Question: I have incident data as shown in this image:
.
I want to write a query based on these conditions:
1. If for a particular month there is an incident data based on county, site and month then the empty incident row should be removed as shown by red colored "X"
2. If there is no incident data based on county, site and date then the empty row should be preserved, as shown by green colored tick
I can't use functions or stored procedures.
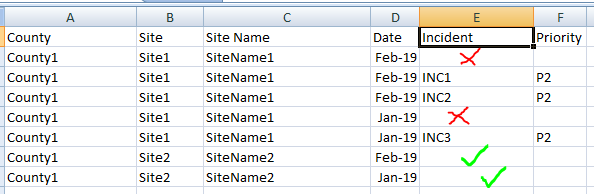
Answer: You want a list of all unique combinations of 'County', 'Site', 'Site Number', and'Date'(month), and then you want'Incident'and'Priority', if they exist.
It's a two step question. First, generate your list of unique values. That's the inner sub-query with the 'GROUP BY'.
Then do a 'LEFT JOIN' back to the base table, but only where an 'Incident' exists. That's the last of the 'JOIN' criteria in the 'ON' clause.
The result set will show only 'Incident' data where it exists (getting rid of the empty records you want gone), but will create an empty record for each unique combination that doesn't have any incidents. The 'COALESCE' statements are just window dressing to make the results pretty.
Data Setup:
'''
DECLARE @t TABLE
(
County VARCHAR(10) NOT NULL
,Site VARCHAR(10) NOT NULL
,SiteName VARCHAR(10) NOT NULL
,Date VARCHAR(6) NOT NULL
,Incident VARCHAR(5) NULL
,Priority CHAR(2) NULL
);
INSERT @t
(
County
,Site
,SiteName
,Date
,Incident
,Priority
)
VALUES
('C1', 'S1', 'Sn1', 'Jan-19', 'INC3', '')
,('C1', 'S1', 'Sn1', 'Jan-19', '', '')
,('C1', 'S1', 'Sn1', 'Feb-19', 'INC2', '')
,('C1', 'S1', 'Sn1', 'Feb-19', 'INC1', '')
,('C1', 'S1', 'Sn1', 'Feb-19', '', '')
,('C1', 'S2', 'Sn2', 'Jan-19', '', '')
,('C1', 'S2', 'Sn2', 'Feb-19', '', '');
'''
Query:
'''
SELECT
list.County
,list.Site
,list.SiteName
,list.Date
,COALESCE(t1.Incident, '') AS Incident
,COALESCE(t1.Priority, '') AS Priority
FROM
(
SELECT
t.County
,t.Site
,t.SiteName
,t.Date
FROM
@t AS t
GROUP BY
t.County
,t.Site
,t.SiteName
,t.Date
) AS list
LEFT JOIN
@t AS t1
ON
t1.County = list.County
AND t1.Site = list.Site
AND t1.SiteName = list.SiteName
AND t1.Date = list.Date
AND t1.Incident <> '';
'''
Results:
'''
+--------+------+----------+--------+----------+----------+
| County | Site | SiteName | Date | Incident | Priority |
+--------+------+----------+--------+----------+----------+
| C1 | S1 | Sn1 | Feb-19 | INC2 | |
| C1 | S1 | Sn1 | Feb-19 | INC1 | |
| C1 | S1 | Sn1 | Jan-19 | INC3 | |
| C1 | S2 | Sn2 | Feb-19 | | |
| C1 | S2 | Sn2 | Jan-19 | | |
+--------+------+----------+--------+----------+----------+
'''